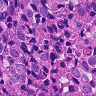
Metastatic tissue present: yes